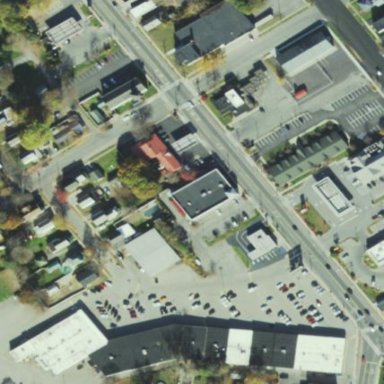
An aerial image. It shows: Retail area.